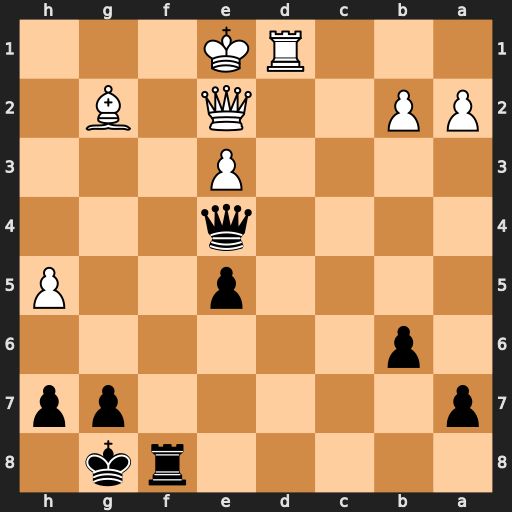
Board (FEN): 5rk1/p5pp/1p6/4p2P/4q3/4P3/PP2Q1B1/3RK3
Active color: b
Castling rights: -
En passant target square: -
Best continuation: Qh4+ Kd2 Rf2 Bd5+ Kh8